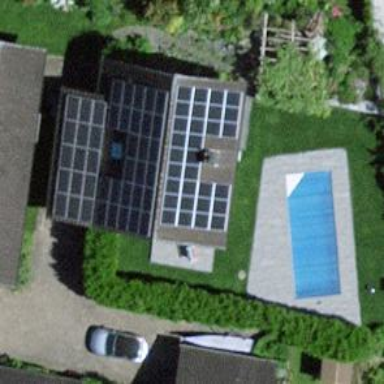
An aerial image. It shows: Solar power generator.